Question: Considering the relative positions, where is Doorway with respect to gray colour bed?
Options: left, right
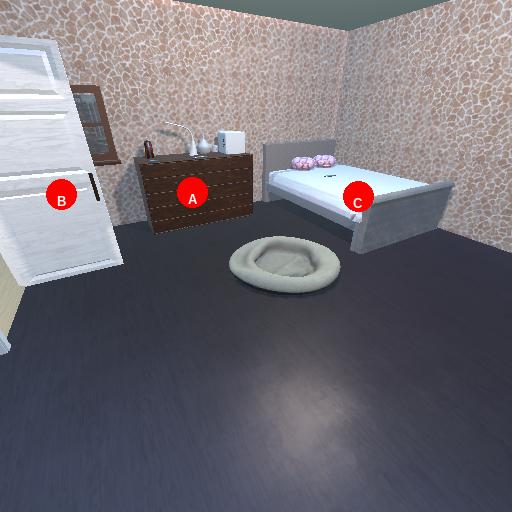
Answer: left